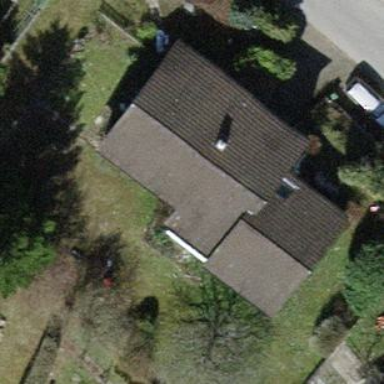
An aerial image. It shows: Detached building with gabled roof.